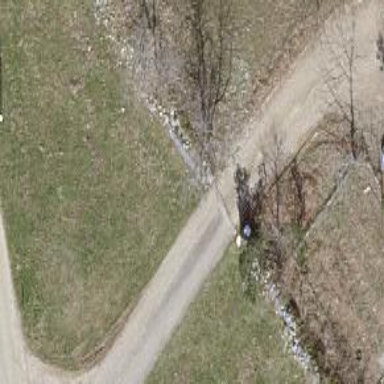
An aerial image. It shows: Dry stone wall barrier.